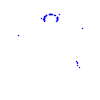
Particle: pion